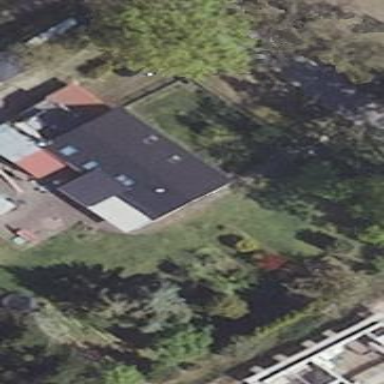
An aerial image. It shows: Simple house.